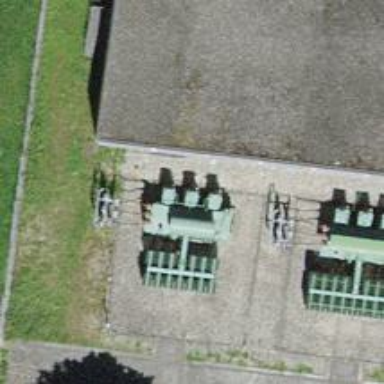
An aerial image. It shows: Transformer is shown.